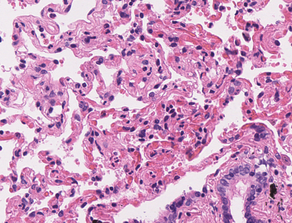
Tumor epithelial tissue: no
Tumor-associated stroma tissue: no
Normal tissue: yes